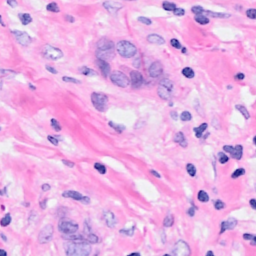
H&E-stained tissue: Breast